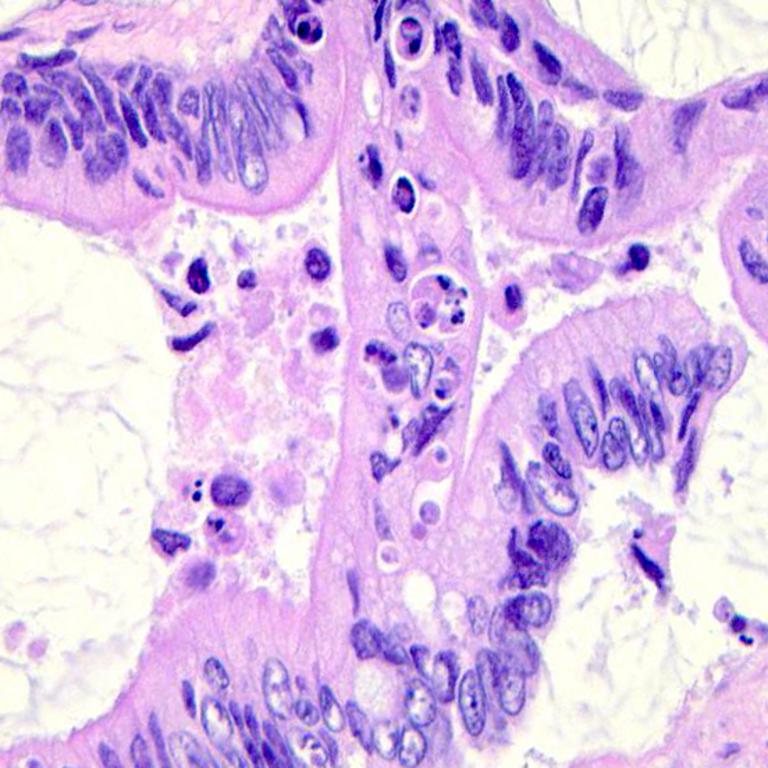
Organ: colon
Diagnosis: adenocarcinomas